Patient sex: M
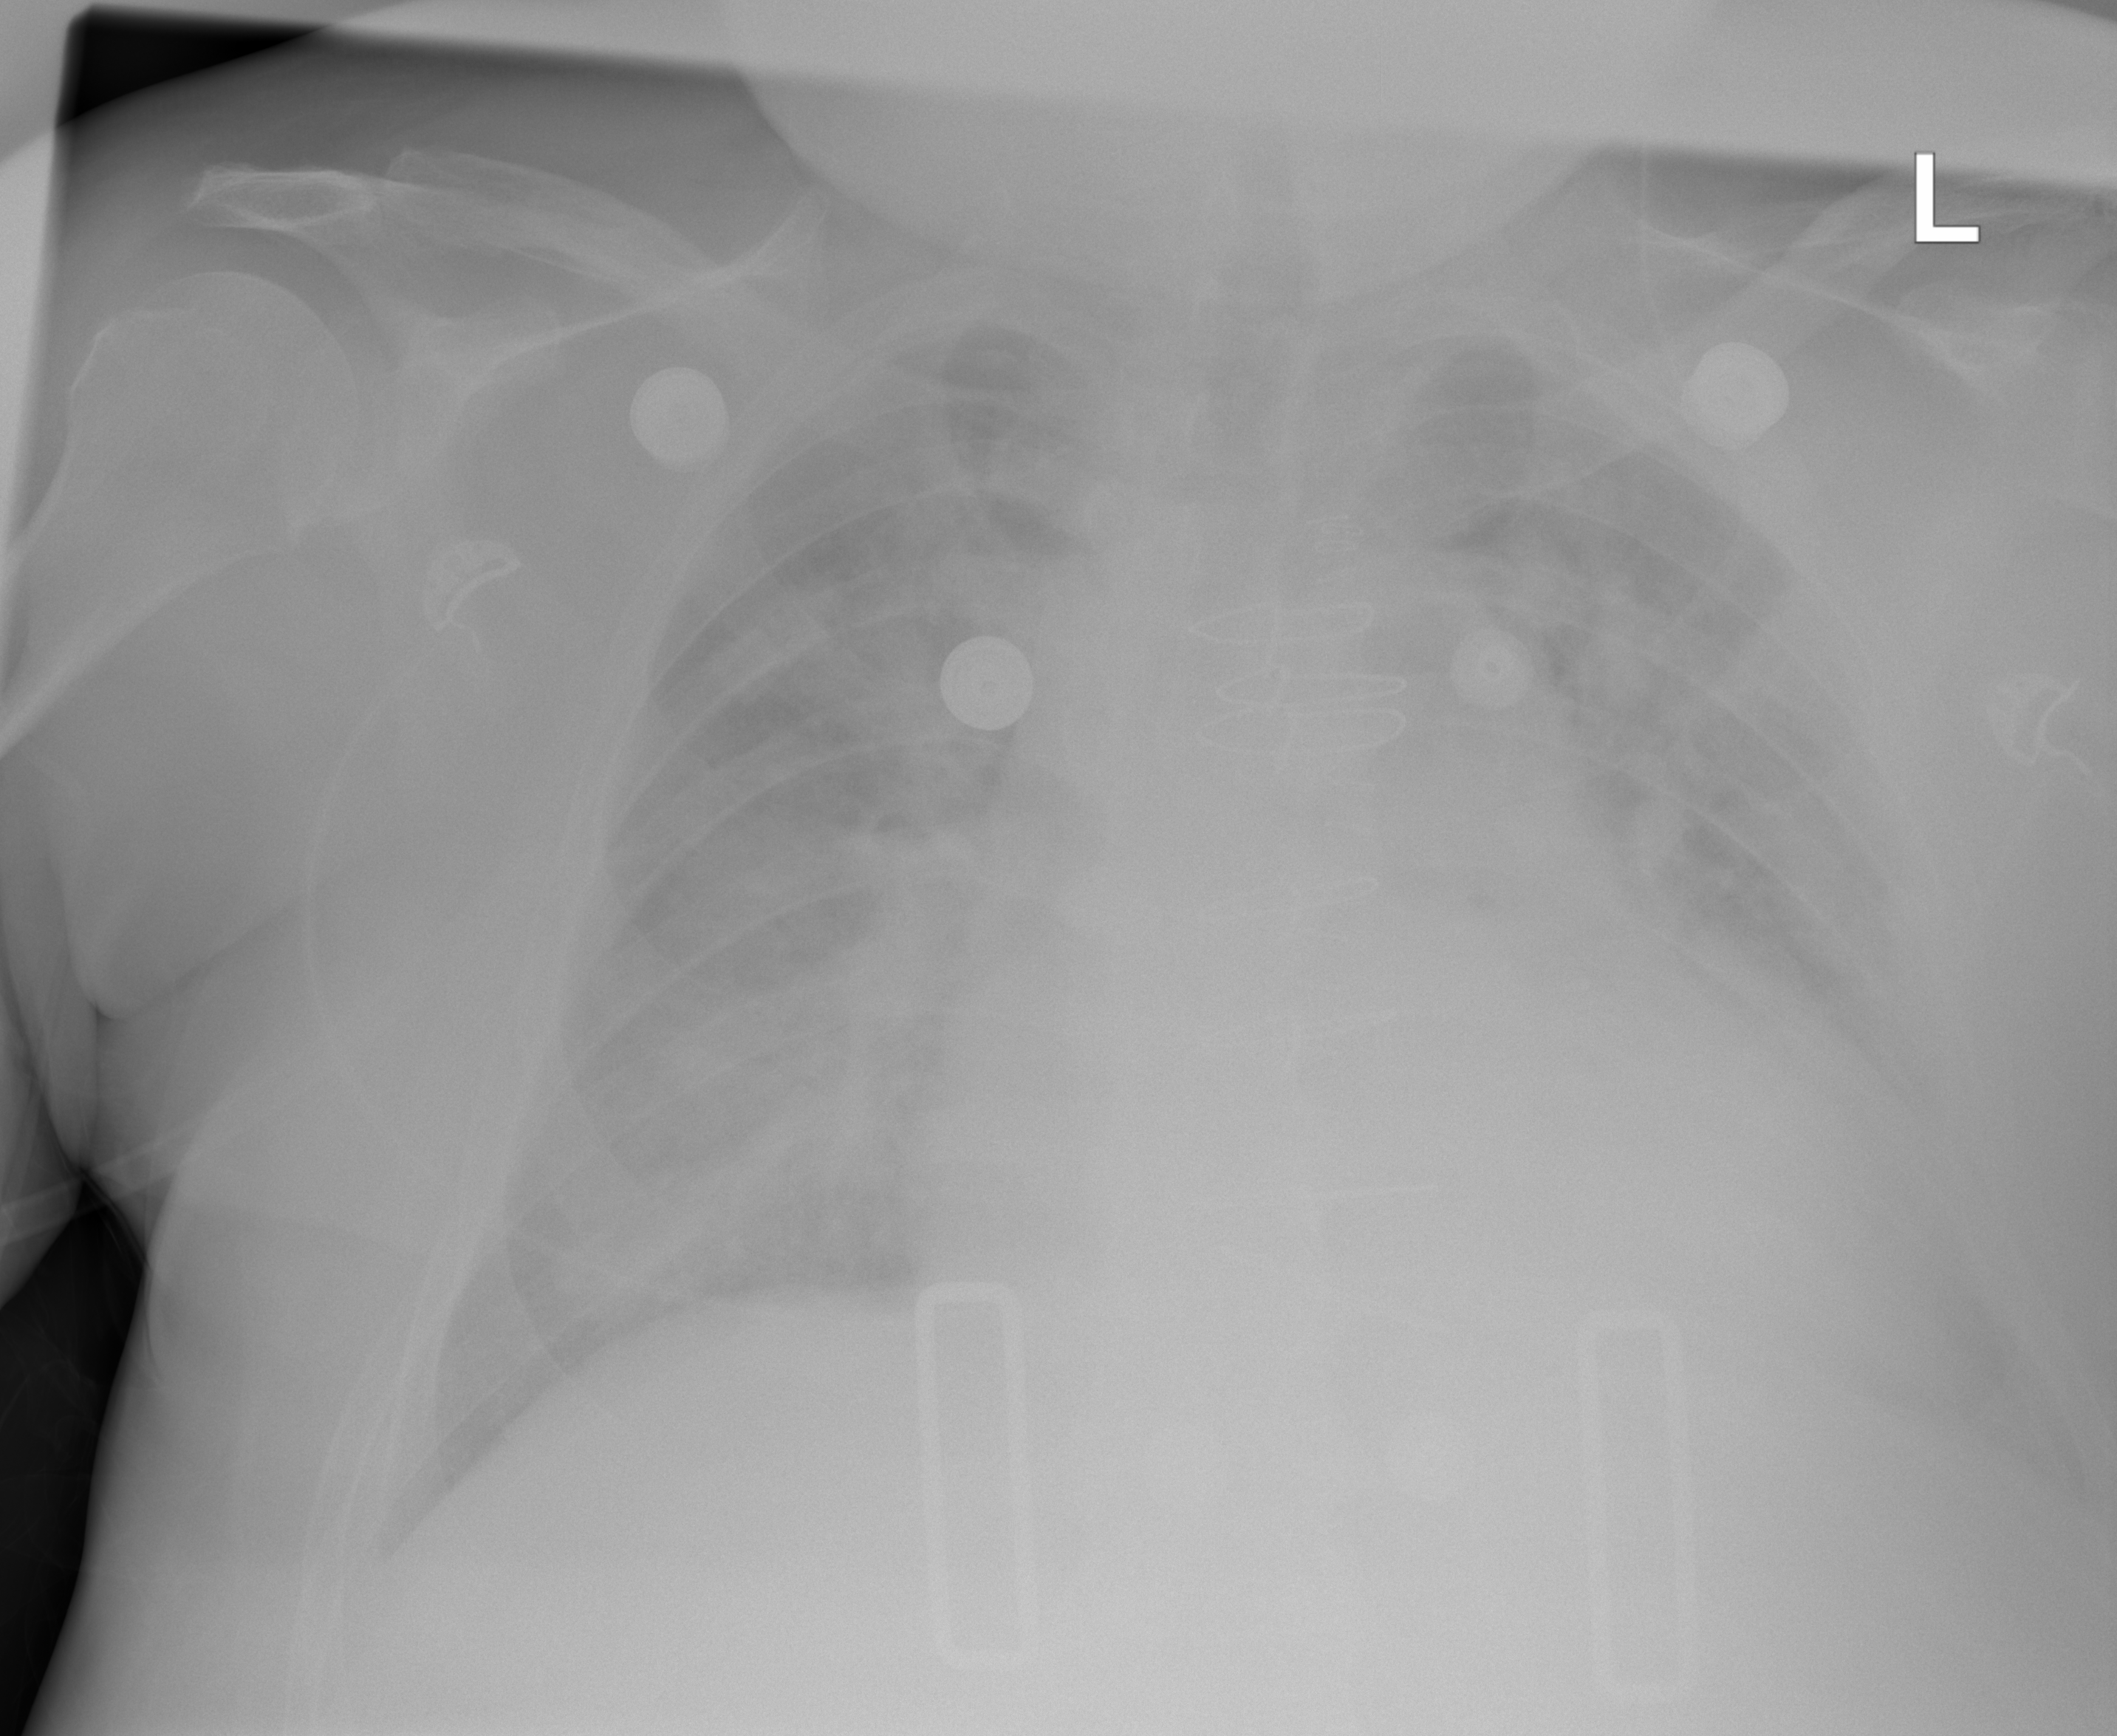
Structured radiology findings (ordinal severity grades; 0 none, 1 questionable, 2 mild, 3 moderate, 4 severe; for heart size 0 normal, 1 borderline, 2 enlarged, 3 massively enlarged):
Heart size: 2
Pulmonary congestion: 2
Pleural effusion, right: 0
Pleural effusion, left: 2
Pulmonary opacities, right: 0
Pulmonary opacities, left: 2
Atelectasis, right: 2
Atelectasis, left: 2